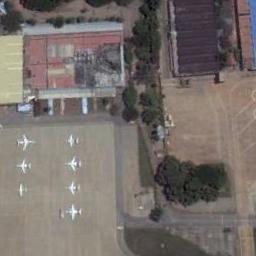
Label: airplane